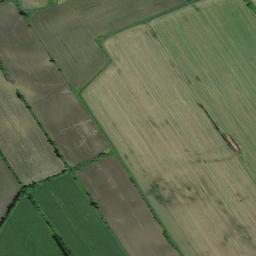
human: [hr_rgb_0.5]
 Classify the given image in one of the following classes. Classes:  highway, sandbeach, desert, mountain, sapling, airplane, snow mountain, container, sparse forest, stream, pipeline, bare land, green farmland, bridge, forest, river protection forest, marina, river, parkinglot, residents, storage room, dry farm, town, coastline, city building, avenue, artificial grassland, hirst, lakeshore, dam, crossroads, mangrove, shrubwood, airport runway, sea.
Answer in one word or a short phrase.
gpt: green farmland